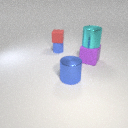
large purple rubber cube to the right of small blue rubber cylinder